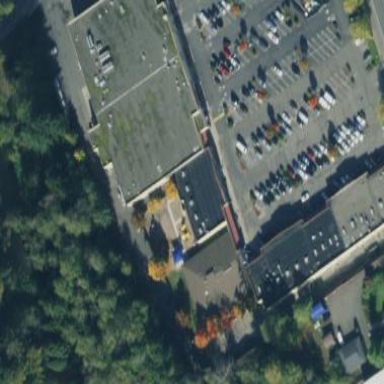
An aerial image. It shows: Retail building.